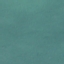
Land use / land cover class: SeaLake